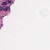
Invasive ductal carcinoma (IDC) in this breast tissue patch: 0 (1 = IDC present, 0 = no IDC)